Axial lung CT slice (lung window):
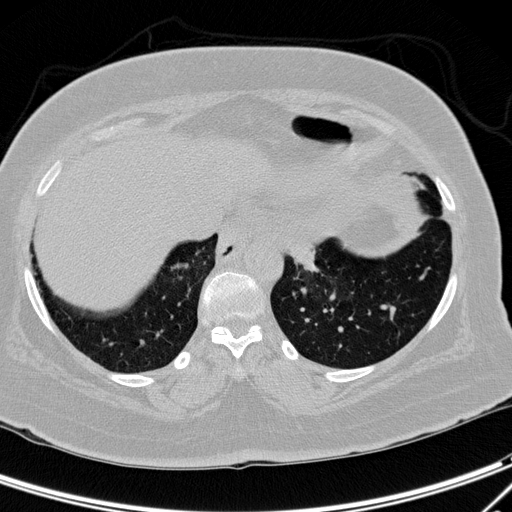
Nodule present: no